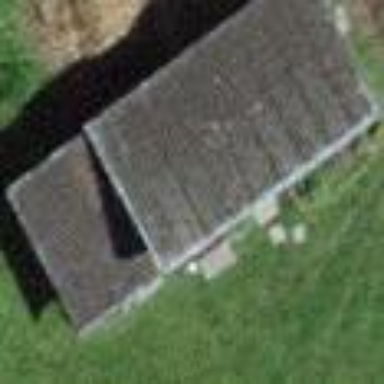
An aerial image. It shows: Barn.